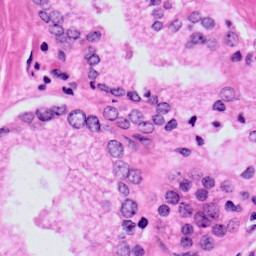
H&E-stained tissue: Prostate